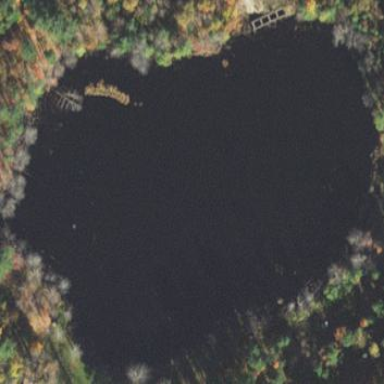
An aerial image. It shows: Pond surrounded by natural water.